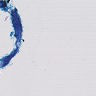
Metastatic tissue present: no